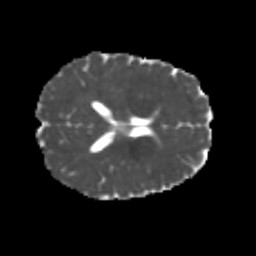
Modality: MD
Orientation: axial
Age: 26
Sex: female
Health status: healthy
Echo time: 0.074 s